Question: The console keeps showing this error, the path is 100% correct. Did I write something wrong? Please help!
'''
const prefix = require('./config.json');
module.exports = {
name: 'say',
description: '...',
execute(message, args) {
const repeated = message.content
.slice(prefix.length)
.trim()
.split(/ +/g);
message.channel.send(repeated);
},
};
'''
Here's my folder structure:

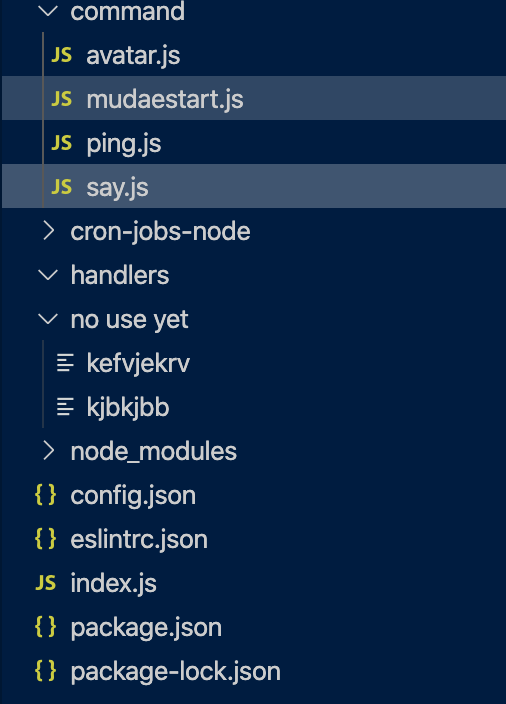
Answer: './' references the current directory of the file it is written in. In this case, the 'commands' folder. However, '../' will act on the directory the current directory. In your situation, this is the directory with the 'config.json' file.
Simply change:
'''
require('./config.json')
'''
To:
'''
require('../config.json')
'''
<URL>